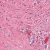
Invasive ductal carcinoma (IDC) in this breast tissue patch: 1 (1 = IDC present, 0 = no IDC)